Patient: sex M, age 48
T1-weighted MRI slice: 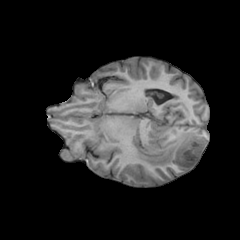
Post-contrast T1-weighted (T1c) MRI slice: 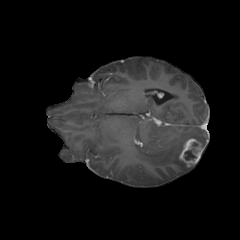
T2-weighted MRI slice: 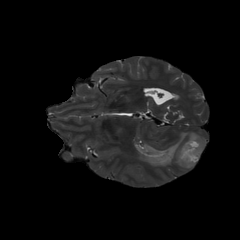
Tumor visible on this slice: yes
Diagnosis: Glioblastoma, IDH-wildtype
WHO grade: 4